Question: Take a good look at this

I've got a which is docked to the 'Top' of my form ('AutoSize == True', 'AutoSizeMode == GrowOnly'). Inside of that I have a docked to 'Fill' ('AutoSize == True', 'AutoSizeMode == GrowOnly'), and a plain docked to the 'Right' ('AutoSize == False'). The has a fixed width, but its height can be stretched. The contains a number of child elements that align to the right.
I want it so when the user resizes the form to where all of the FlowLayout children can't fit on the same "line" that the , and all grow in height to fit the cut off children on a second "line", and possibly third, fourth and so on.
As it stands (in this example), the would-be overlapped children get knocked to the second "line" but none of the heights stretch to show them. I've fiddled in all sorts of ways with various docking and autosize parameters in these various panels.
I figured this wouldn't be too difficult but I can't get it to work using just the features available in design time. Maybe It's not possible or I'm missing something. Thank ya!
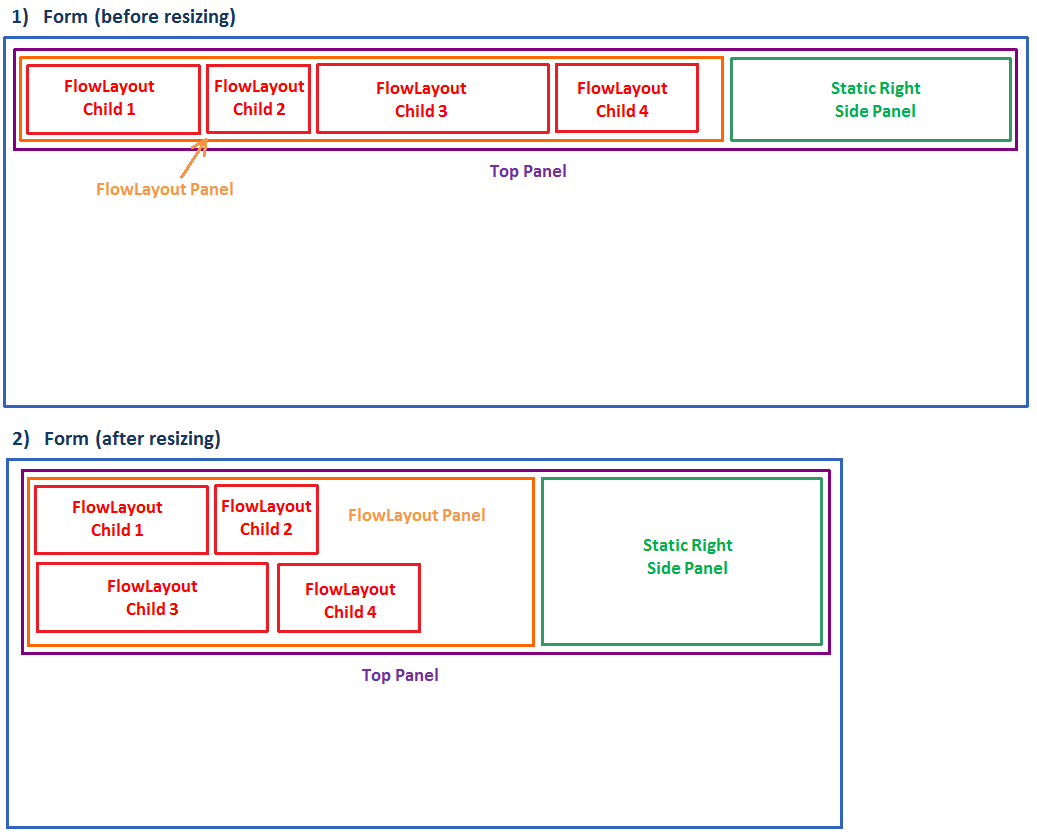
Answer: I tried multiple things. Here is what worked for me:
Replace your Top Panel with a 'TableLayoutPanel'('Anchor= Top, Left, Right', 'ColumnCount=2' 'RowCount=1', 'Autosize = True', 'AutosizeMode = GrowAndShrink') and give the Right Column a fixed Width of x pixel(Left Column will adjust to 100%)
In the Left Column put your 'FlowLayoutPanel' ('Autosize = True', 'AutosizeMode = GrowAndShrink', 'Anchor= Top, Left, Right')
In the Right Column put a 'Panel' ('Autosize = False', 'Anchor= Top, Bottom, Left, Right')
Here is what it look:Blue= FlowLayoutPanel, Green=Panel
Before Resize

After Resize

Don't forget to set a min Width to your form. Or it could look like this